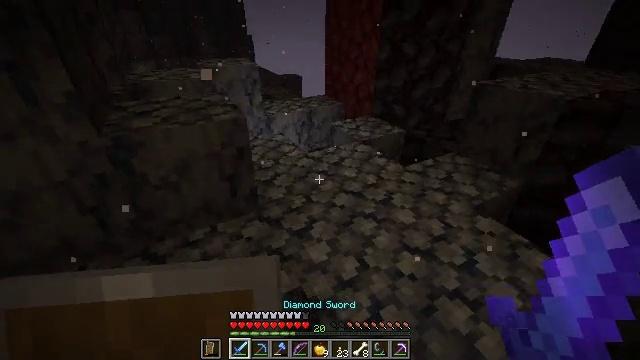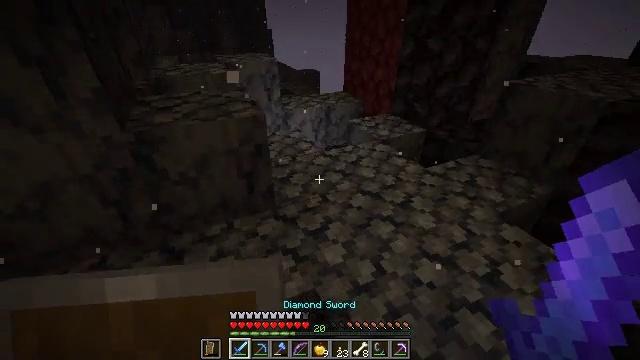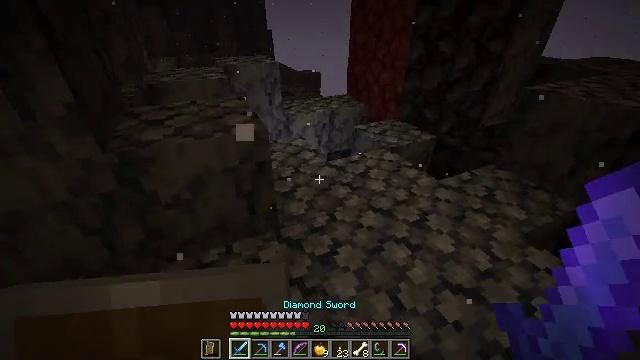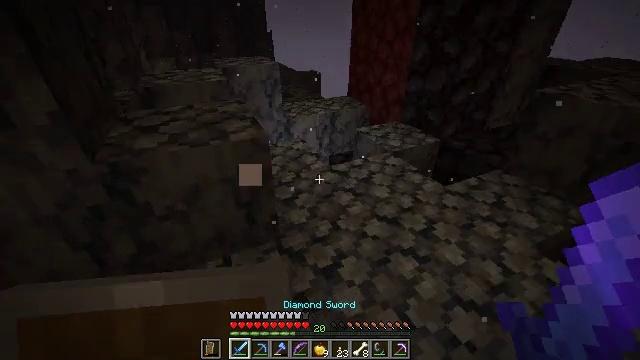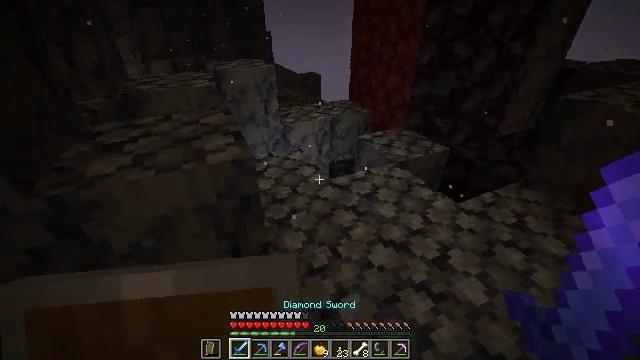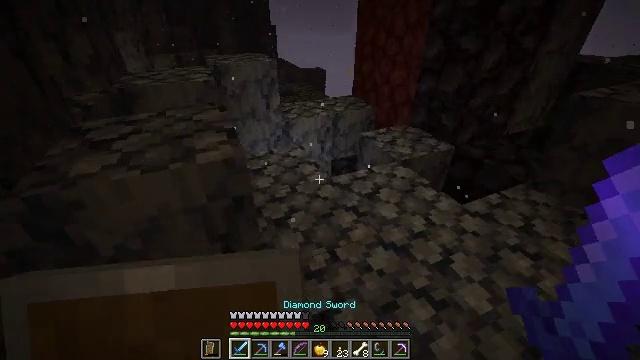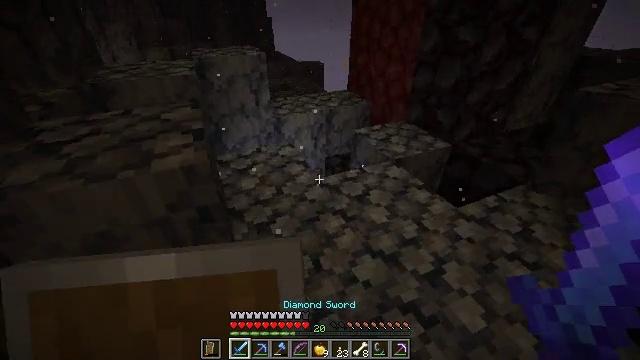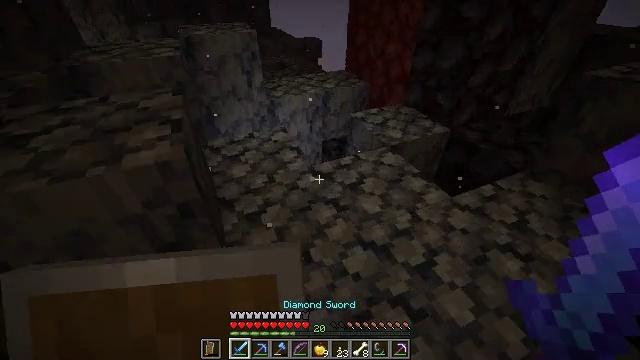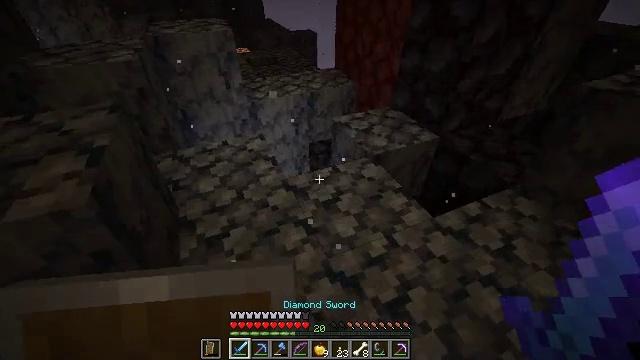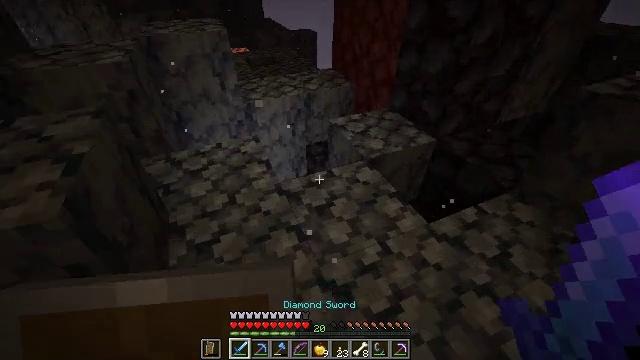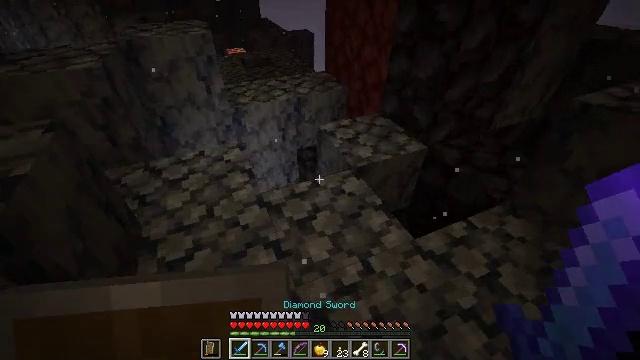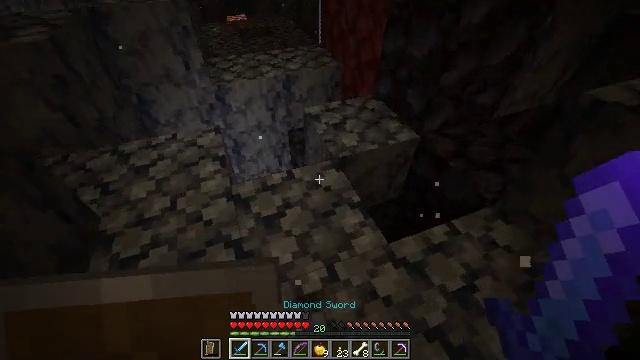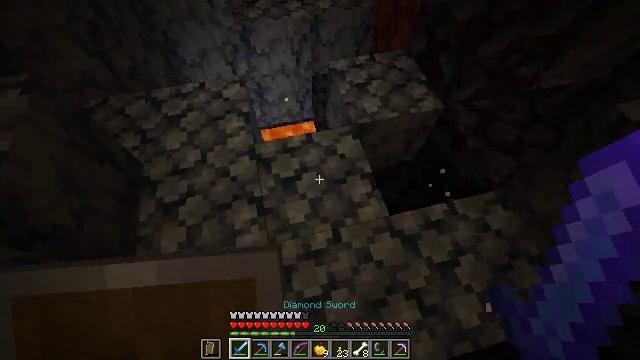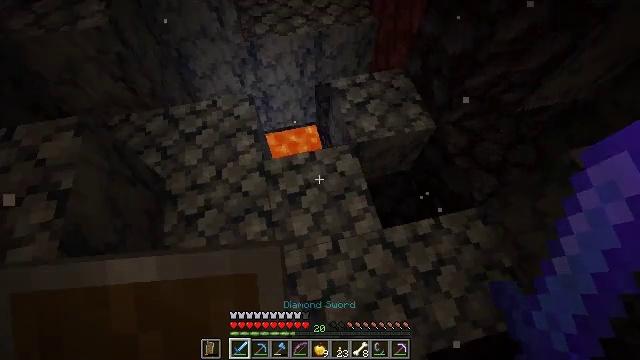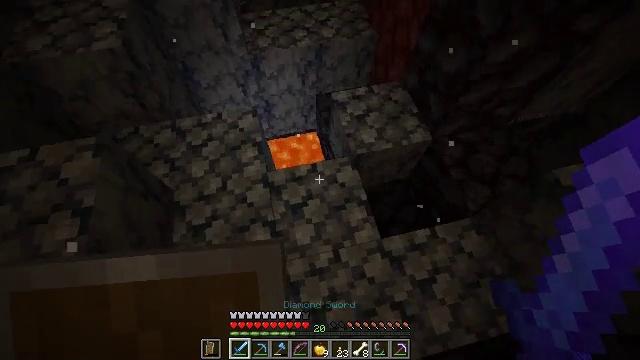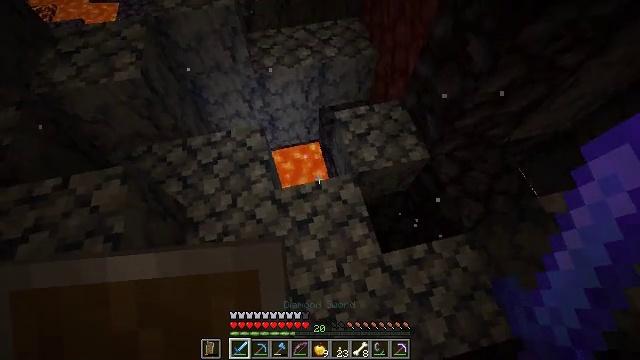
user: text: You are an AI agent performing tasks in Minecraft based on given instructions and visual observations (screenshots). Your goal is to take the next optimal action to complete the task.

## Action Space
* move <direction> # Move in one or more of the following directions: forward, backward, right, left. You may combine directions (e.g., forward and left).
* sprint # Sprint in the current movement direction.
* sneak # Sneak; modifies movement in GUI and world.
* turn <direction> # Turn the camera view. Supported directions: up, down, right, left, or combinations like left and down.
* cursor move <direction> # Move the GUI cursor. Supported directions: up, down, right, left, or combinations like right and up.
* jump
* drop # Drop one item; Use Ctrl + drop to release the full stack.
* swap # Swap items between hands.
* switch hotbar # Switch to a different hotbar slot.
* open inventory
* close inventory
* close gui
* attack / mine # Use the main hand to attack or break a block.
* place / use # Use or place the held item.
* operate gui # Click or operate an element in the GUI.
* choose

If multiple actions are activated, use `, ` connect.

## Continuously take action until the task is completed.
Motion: motion action
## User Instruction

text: Hunt the magma cube.
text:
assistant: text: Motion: move forward, turn left
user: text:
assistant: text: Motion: move forward
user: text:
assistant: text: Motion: move forward
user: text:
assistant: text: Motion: move forward and move right
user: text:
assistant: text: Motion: move forward and move right, turn left and down
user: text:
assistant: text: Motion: move forward and move right, turn down
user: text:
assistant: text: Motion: move forward and move right, turn down
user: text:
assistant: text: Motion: move forward and move right, turn down
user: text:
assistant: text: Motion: move forward and move right
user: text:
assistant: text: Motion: move forward and move right
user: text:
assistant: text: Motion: move forward and move right, turn left and down
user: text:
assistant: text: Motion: move forward and move left, turn left and down, jump
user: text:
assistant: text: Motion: move forward and move left, turn down, jump
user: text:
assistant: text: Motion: move left
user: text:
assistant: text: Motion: move left
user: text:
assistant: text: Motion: move left
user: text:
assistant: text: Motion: move left
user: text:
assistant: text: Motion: move left
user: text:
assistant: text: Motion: move left
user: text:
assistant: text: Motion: move forward and move left, turn up
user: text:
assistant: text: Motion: move forward and move left, turn up
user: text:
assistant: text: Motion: move forward and move left, turn left
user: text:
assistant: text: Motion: move forward and move left, turn left
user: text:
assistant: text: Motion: move forward and move left, turn left and up
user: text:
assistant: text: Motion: move forward and move left, turn left and up
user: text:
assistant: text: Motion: move forward and move left, turn left and up
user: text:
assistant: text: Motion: move forward and move left, turn left and up
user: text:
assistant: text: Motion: move forward and move left
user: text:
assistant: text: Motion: move forward and move left
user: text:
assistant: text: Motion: move forward and move left, turn left, jump